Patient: sex M, age 61
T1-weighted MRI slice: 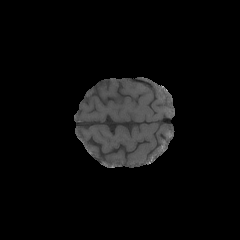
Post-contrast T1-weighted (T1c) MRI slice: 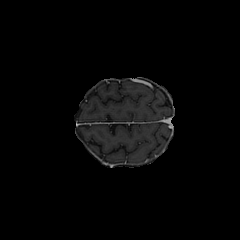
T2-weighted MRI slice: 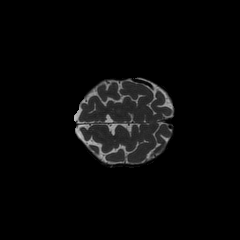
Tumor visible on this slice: no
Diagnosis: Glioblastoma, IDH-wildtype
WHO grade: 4